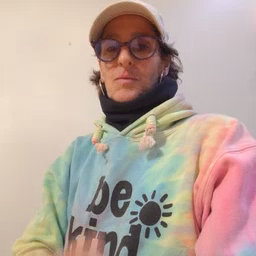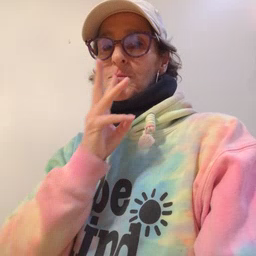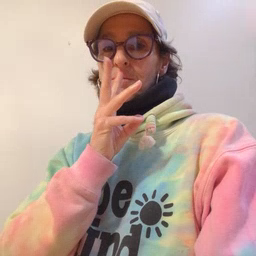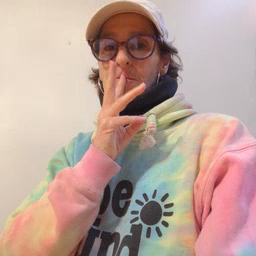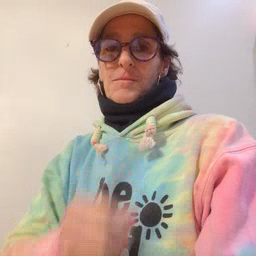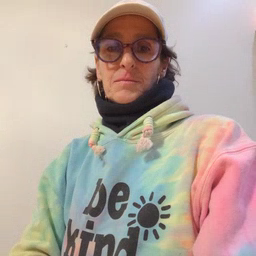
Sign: water